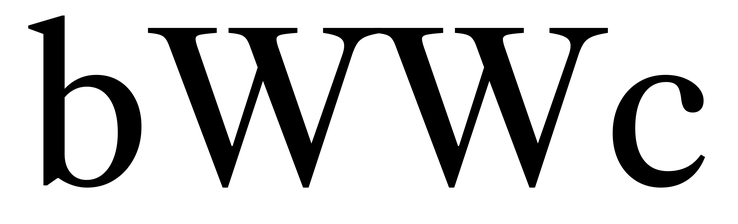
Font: LibreCaslonText_Regular